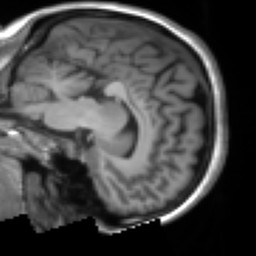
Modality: T1w
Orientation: sagittal